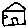
Label: house